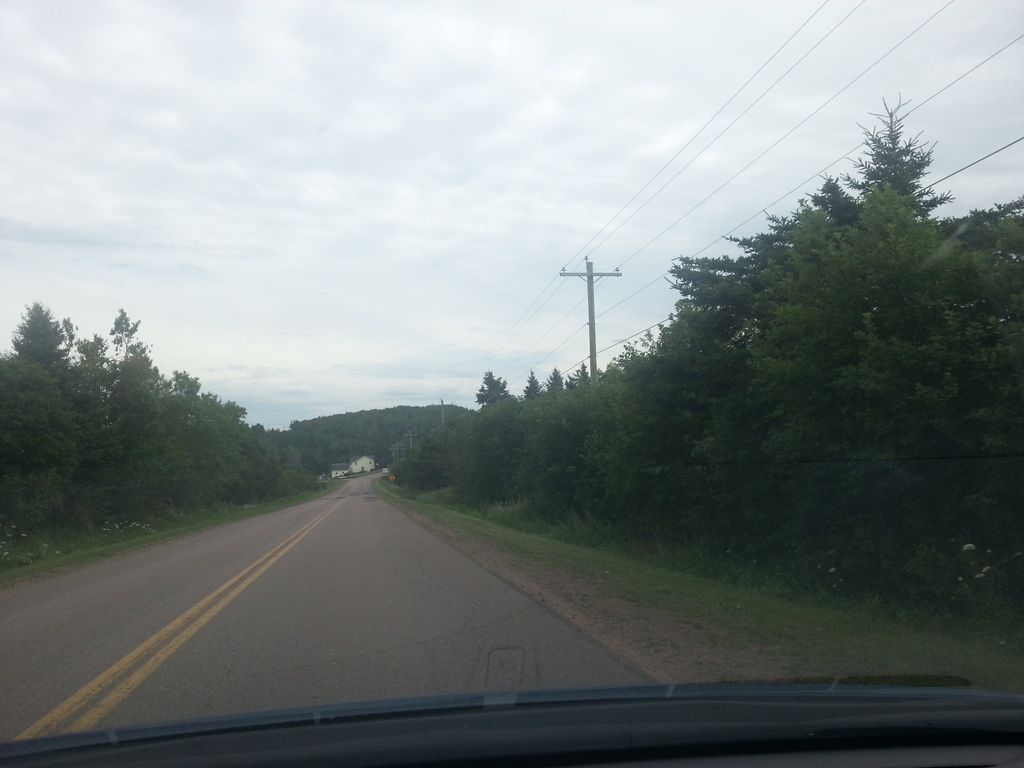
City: charlottetown